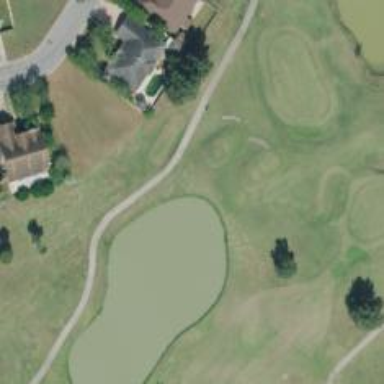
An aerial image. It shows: Service road used as golf cart path.